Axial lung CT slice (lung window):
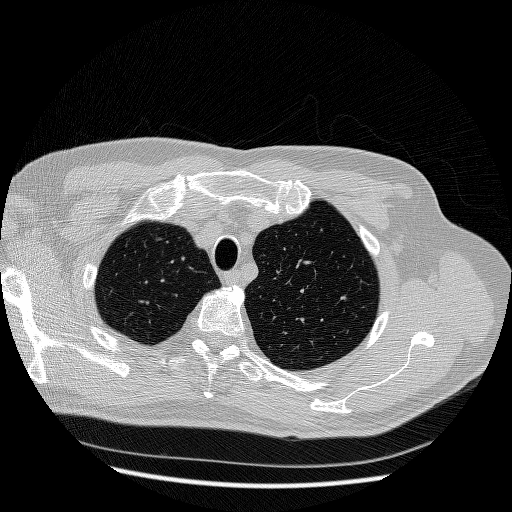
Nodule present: no